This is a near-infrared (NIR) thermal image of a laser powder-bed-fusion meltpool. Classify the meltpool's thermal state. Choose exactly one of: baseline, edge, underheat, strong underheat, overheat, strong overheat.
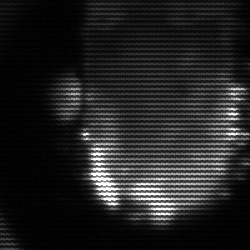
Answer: baseline